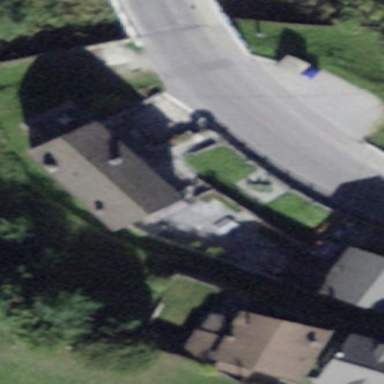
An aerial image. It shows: Detached building.